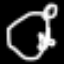
Label: frog